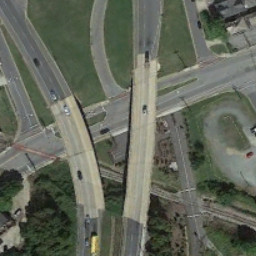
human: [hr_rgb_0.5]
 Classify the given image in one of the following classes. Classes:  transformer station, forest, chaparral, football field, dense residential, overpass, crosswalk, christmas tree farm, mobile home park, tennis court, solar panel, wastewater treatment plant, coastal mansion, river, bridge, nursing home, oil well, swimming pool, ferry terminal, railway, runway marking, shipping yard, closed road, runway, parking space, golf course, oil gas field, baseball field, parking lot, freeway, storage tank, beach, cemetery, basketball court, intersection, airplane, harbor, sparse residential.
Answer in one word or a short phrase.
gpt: overpass